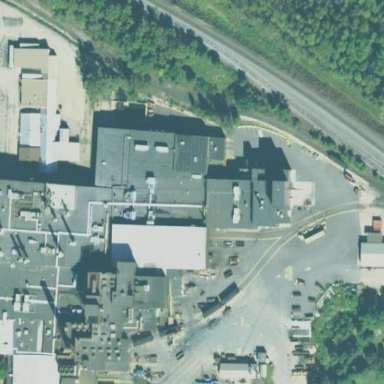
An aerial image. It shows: Industrial building.